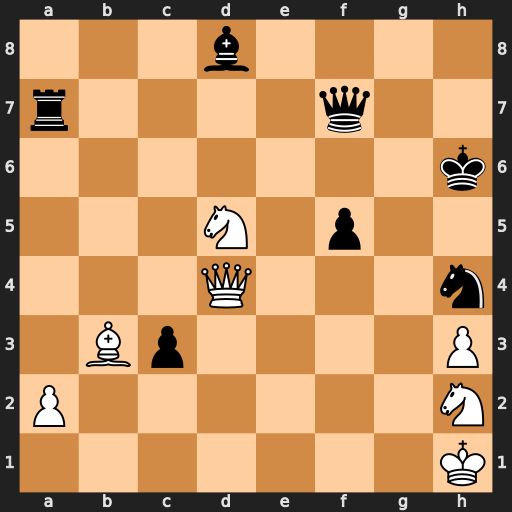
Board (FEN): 3b4/r4q2/7k/3N1p2/3Q3n/1Bp4P/P6N/7K
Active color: w
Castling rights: -
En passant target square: -
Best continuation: Qh8+ Qh7 Qxd8